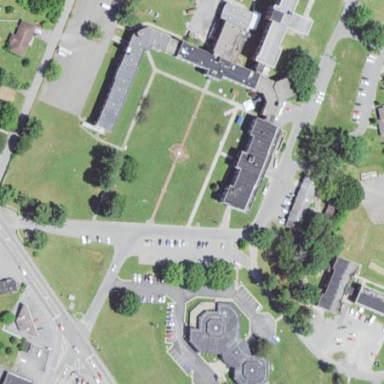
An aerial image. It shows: Nursing home.